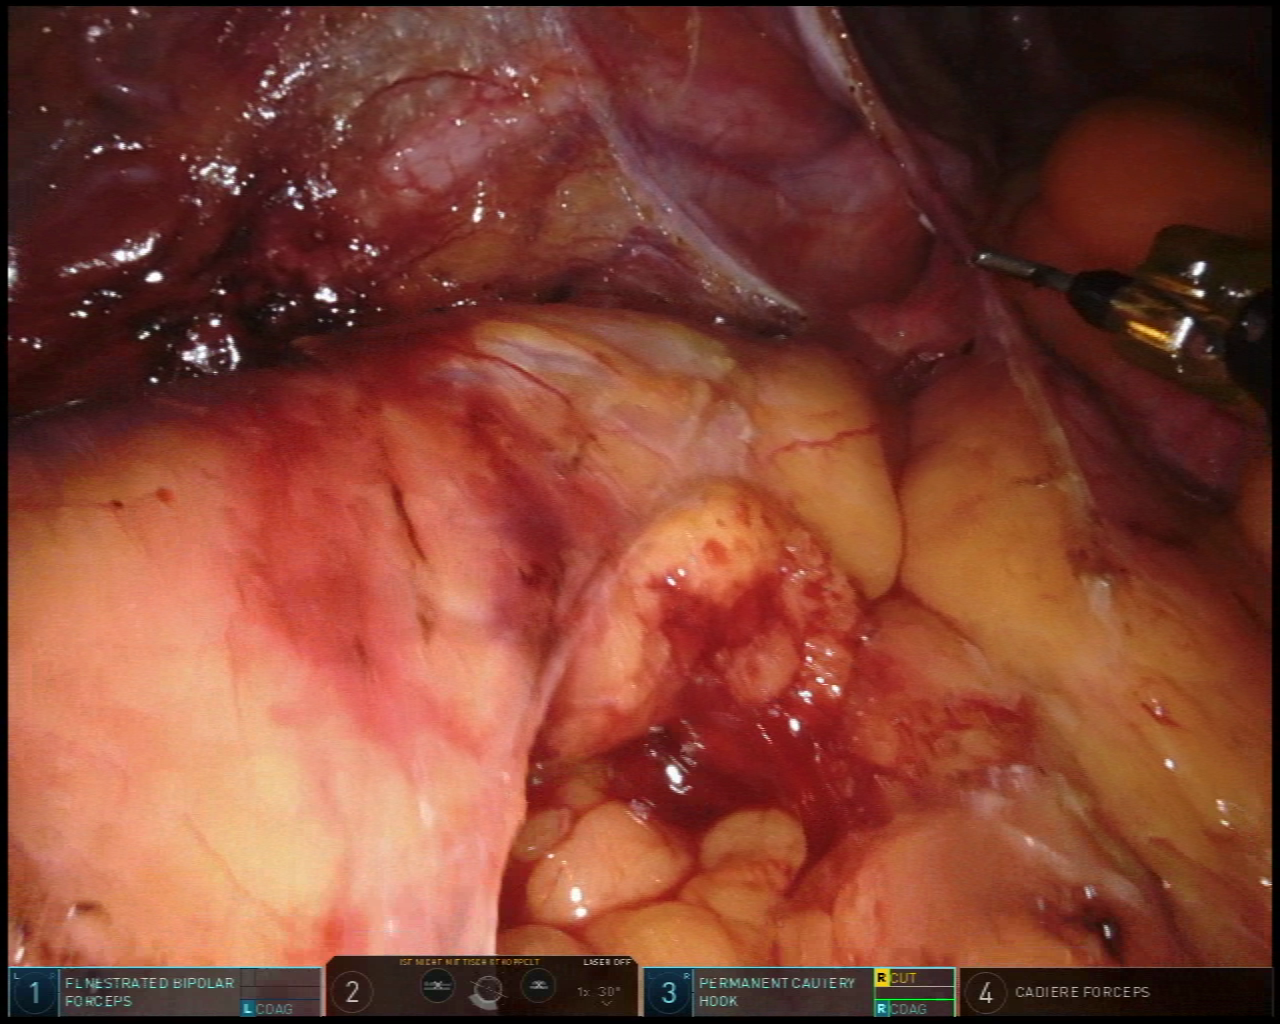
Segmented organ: ureter
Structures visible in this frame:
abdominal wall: yes
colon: yes
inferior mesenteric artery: no
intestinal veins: no
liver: no
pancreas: no
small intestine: no
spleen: no
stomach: no
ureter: yes
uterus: no
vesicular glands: no